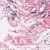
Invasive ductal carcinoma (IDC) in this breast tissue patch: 0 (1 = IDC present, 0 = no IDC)